Interaction volume radius: 5 \u00c5
Interaction volume height: 10 \u00c5
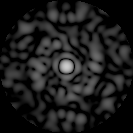
Disorder parameter: 0.8231